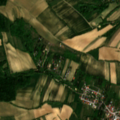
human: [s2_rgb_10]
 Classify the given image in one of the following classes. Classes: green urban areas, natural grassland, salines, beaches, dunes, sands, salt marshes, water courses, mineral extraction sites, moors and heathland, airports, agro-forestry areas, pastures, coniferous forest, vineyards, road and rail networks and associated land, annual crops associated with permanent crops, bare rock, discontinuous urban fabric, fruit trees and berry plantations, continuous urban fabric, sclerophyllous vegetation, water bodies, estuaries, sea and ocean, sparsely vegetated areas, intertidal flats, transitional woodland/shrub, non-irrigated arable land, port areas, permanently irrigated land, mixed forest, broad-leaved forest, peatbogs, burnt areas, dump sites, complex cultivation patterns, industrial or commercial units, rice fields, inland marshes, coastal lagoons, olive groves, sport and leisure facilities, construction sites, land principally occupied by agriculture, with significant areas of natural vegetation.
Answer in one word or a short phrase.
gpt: discontinuous urban fabric, non-irrigated arable land, land principally occupied by agriculture, with significant areas of natural vegetation, broad-leaved forest